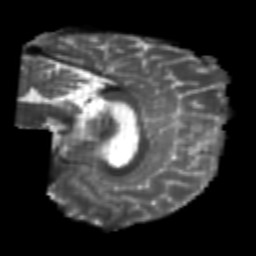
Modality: T2w
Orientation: sagittal
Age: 22
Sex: male
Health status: healthy
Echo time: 0.074 s